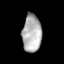
Tissue: skin
Cell type: Others
Senescence score: 0.8751
Nuclear area (px): 702
Mean DAPI intensity: 177.298